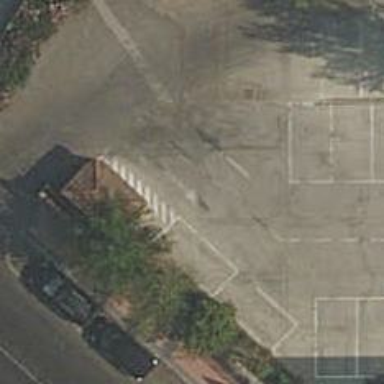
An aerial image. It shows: Road serving as parking aisle.